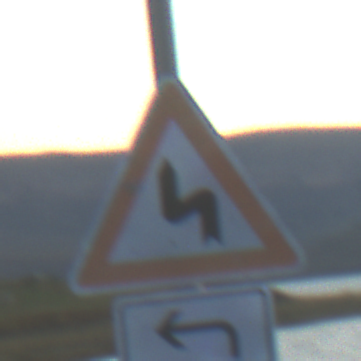
Verkehrszeichen: DoppelkurveZunaechstLinks
Zusatzzeichen unten: RichtungsangabeDurchPfeile2
Umgebung: Outdoor, RoadRail
Tageszeit: SunriseSunset
Wetter: PartlyCloudy
Licht: Natural
Jahreszeit: NotSpecified
Kontrast: LowContrast